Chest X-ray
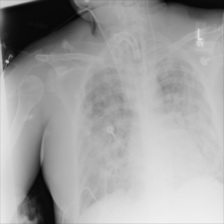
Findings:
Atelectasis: negative
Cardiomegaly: negative
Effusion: negative
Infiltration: negative
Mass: negative
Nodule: negative
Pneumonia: negative
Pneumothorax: negative
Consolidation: negative
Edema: negative
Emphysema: negative
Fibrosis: negative
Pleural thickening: negative
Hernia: negative